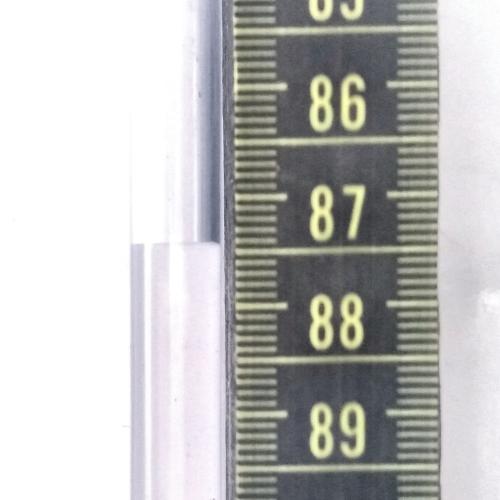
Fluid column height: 87.4 cm